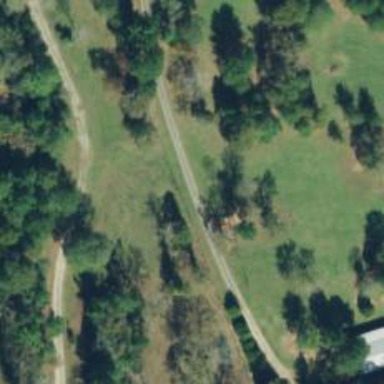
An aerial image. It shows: Driveway leading to service road.